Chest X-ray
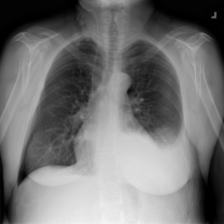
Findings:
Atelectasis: negative
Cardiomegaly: negative
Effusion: positive
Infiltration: negative
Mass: negative
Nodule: negative
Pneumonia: negative
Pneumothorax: negative
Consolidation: negative
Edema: negative
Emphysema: negative
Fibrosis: negative
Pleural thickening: negative
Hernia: negative